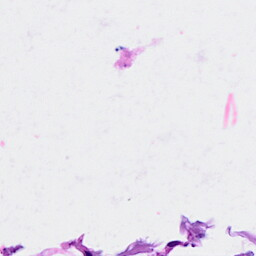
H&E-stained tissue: Breast